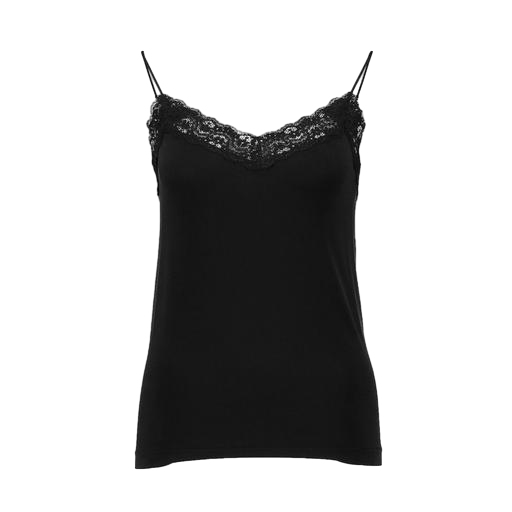
black curve cami rib lace, black dentelle lace-detail camisole, black lace cami, white background